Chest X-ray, PA view. Patient: 22 years old, sex F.
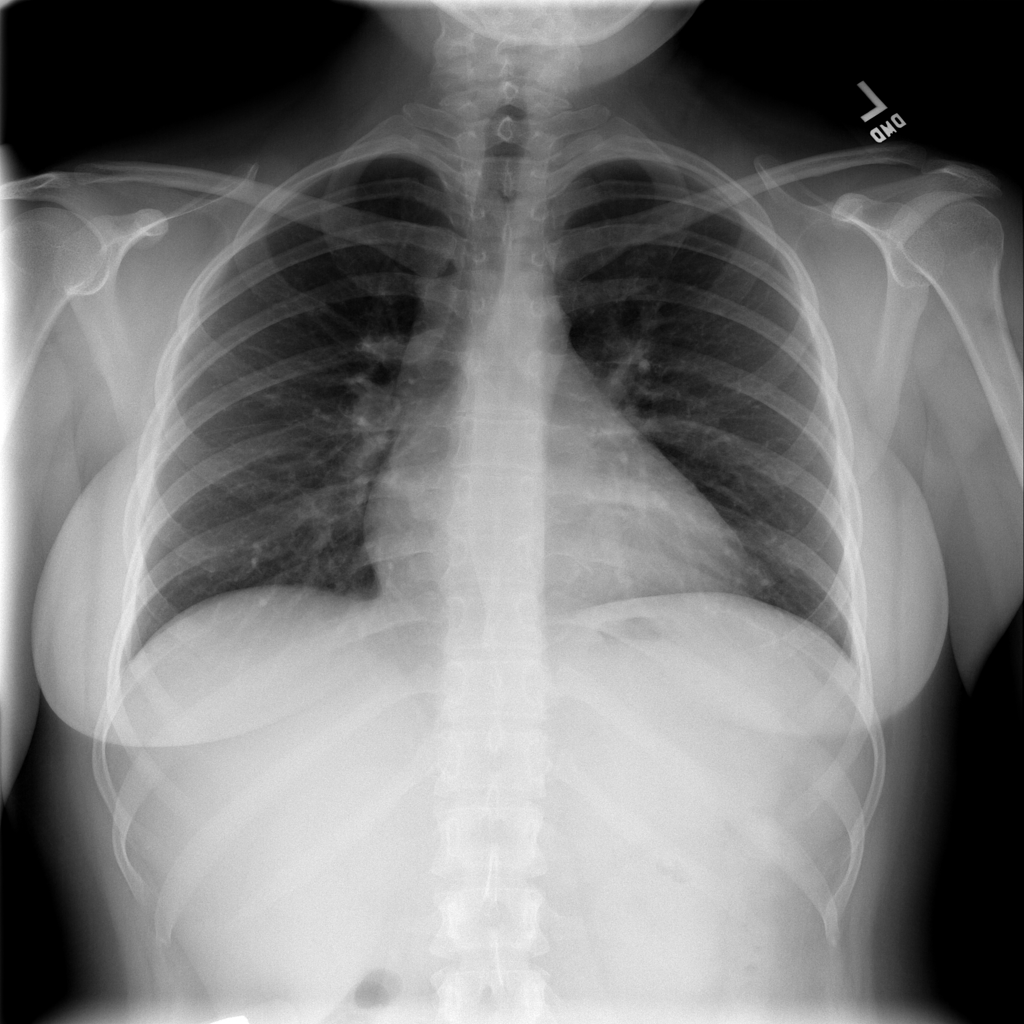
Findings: No Finding